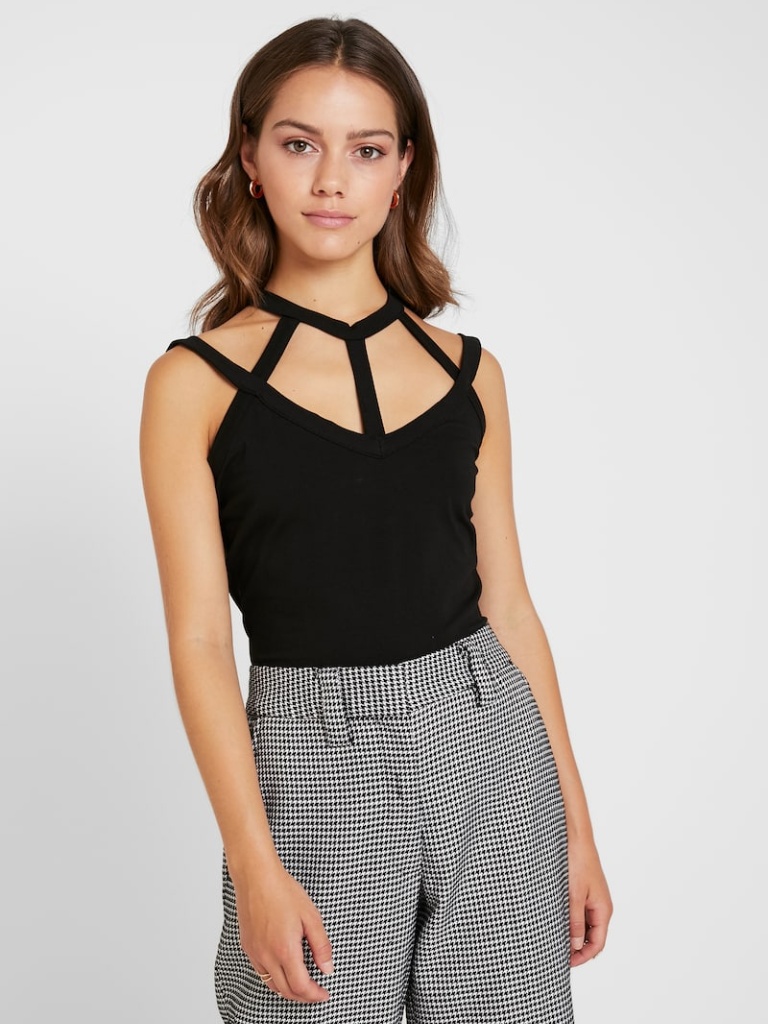
jersey tight sleeveless hip length Fully Tucked in v-neck tank